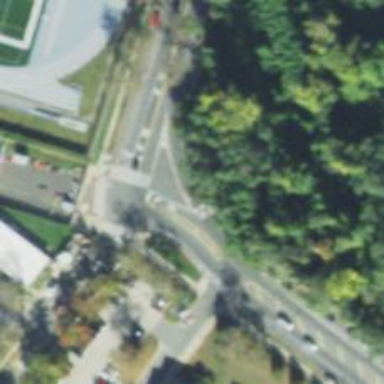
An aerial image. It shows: Secondary link road with asphalt surface.